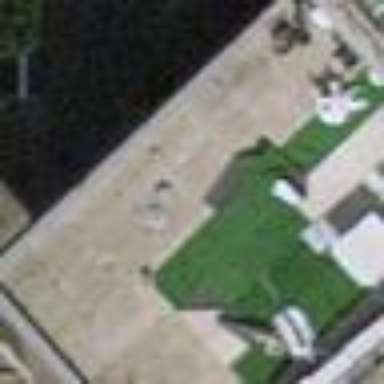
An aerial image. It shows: View of roof of building.